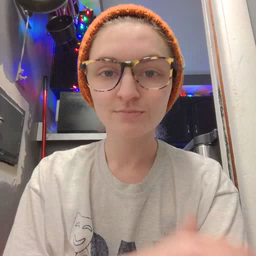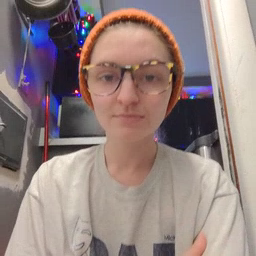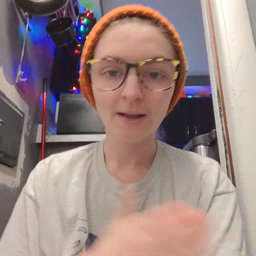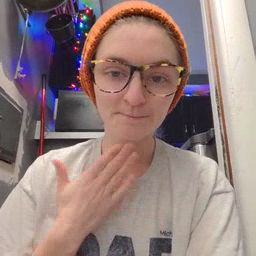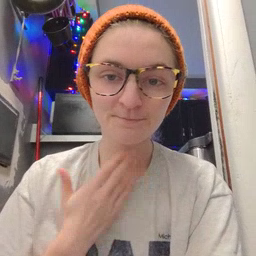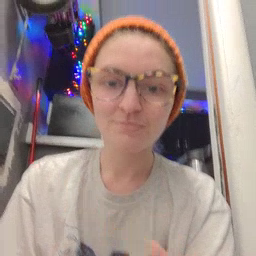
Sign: happy